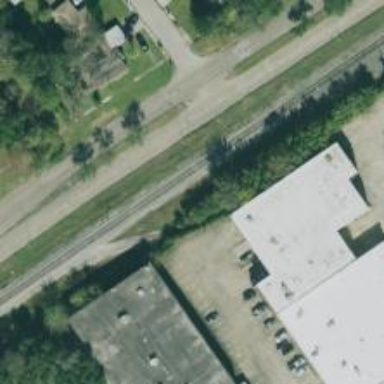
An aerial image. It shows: Abandoned railway.